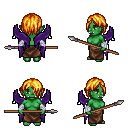
a pixel art fantasy rpg character, female body template, orc, green skin, purple wings, robe skirt, light blonde bangs hairstyle, white cloth bandages, spear, four views (front, back, left, right), 2x2 character sprite sheet, small pixel art, hard edges, no anti-aliasing